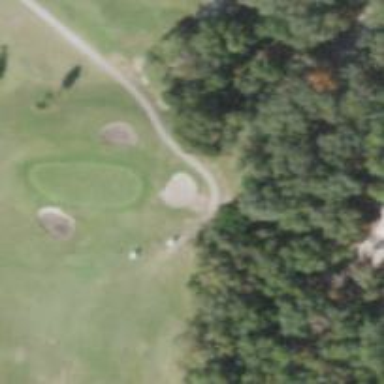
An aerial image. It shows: Asphalt path that serves as golf cartpath.